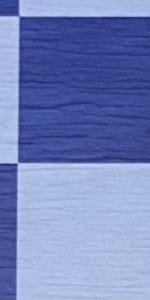
Label: Empty